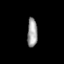
Tissue: prostate
Cell type: B cells
Senescence score: 0.7713
Nuclear area (px): 287
Mean DAPI intensity: 158.174